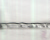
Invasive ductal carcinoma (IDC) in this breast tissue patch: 0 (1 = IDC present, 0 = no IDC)